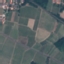
Land use / land cover class: PermanentCrop